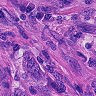
Metastatic tissue present: yes